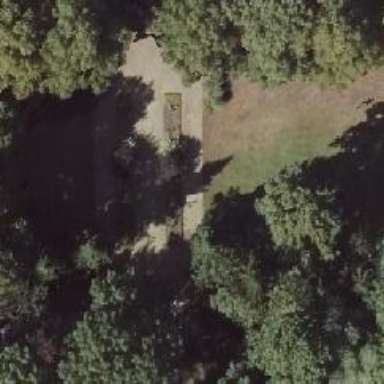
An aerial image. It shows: Historic memorial in the form of obelisk.